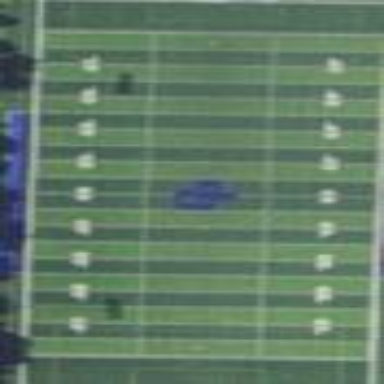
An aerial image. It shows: Grass pitch designated for American football.